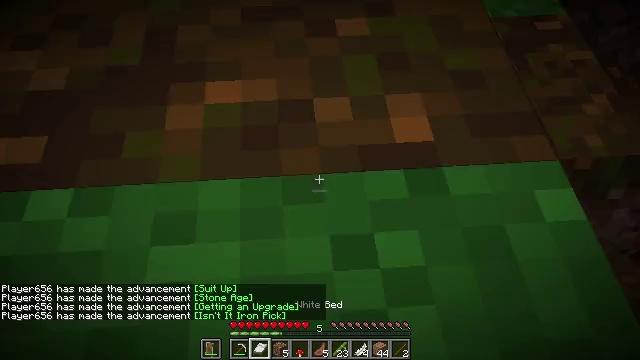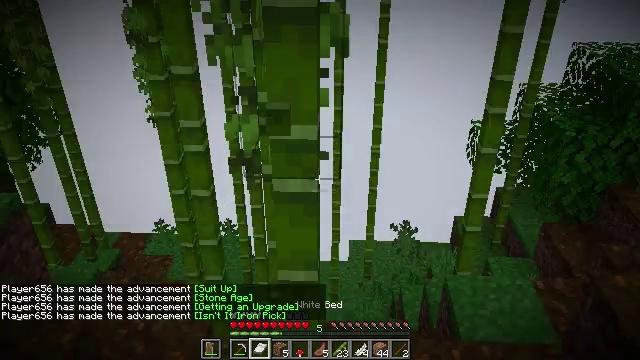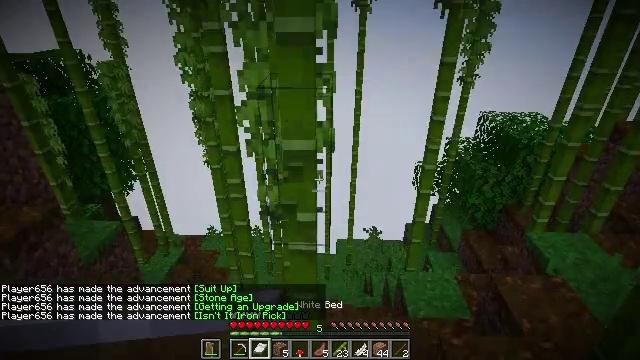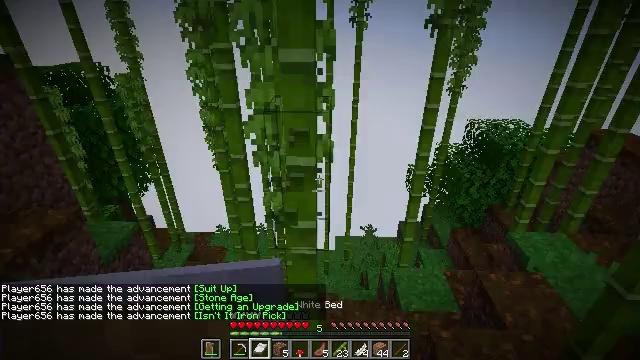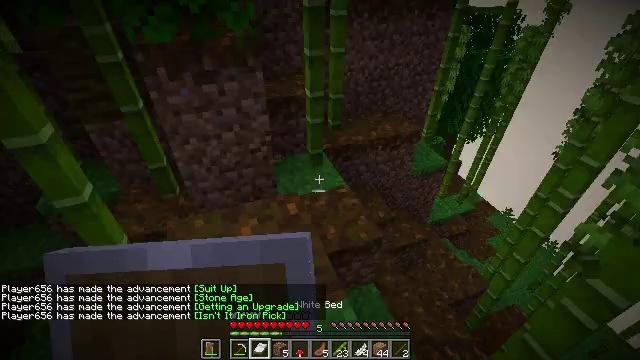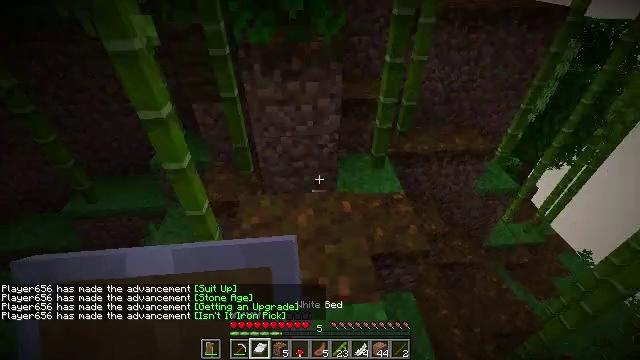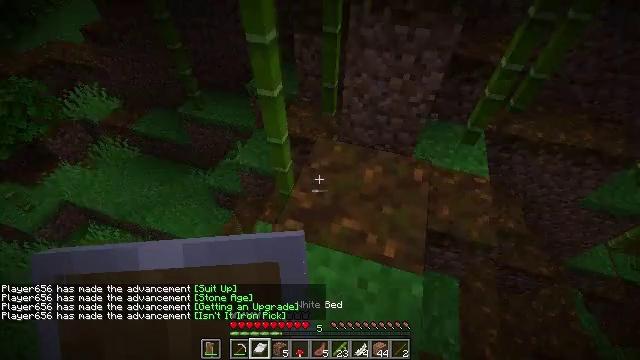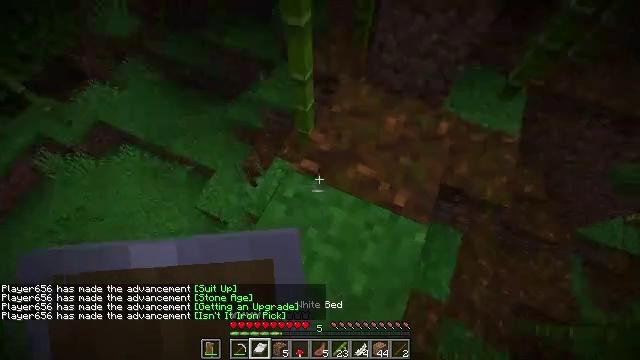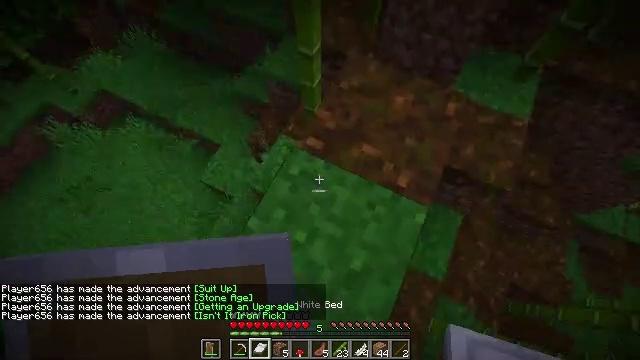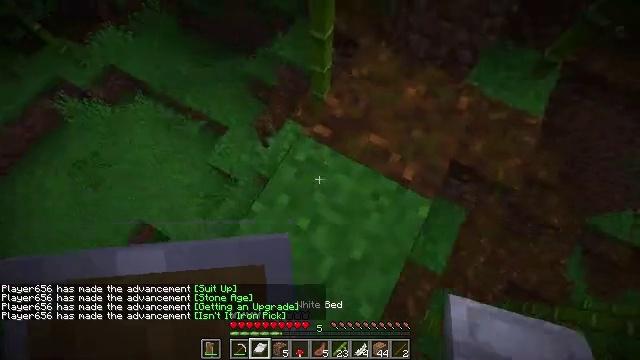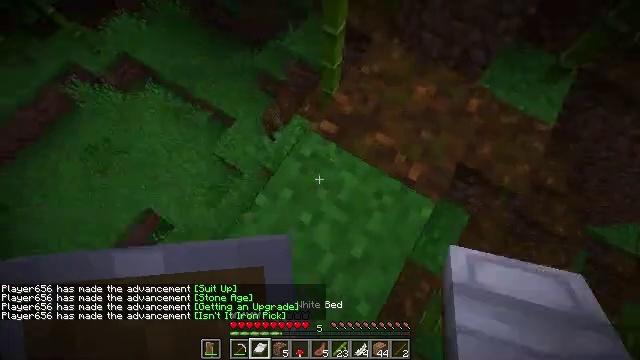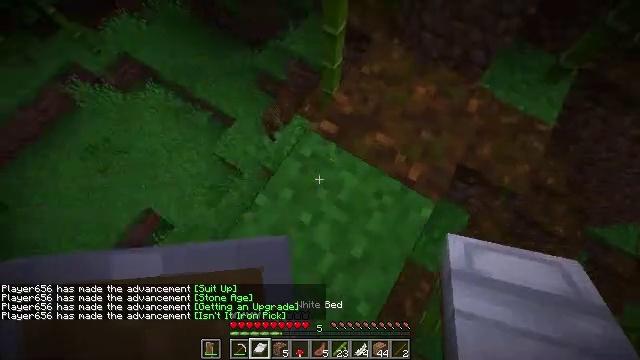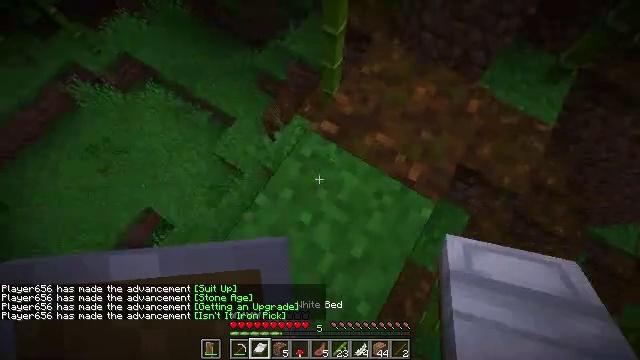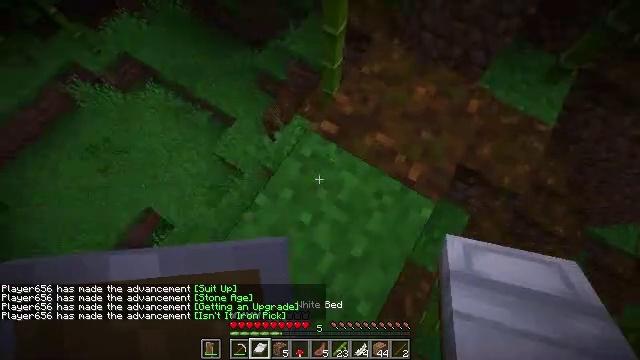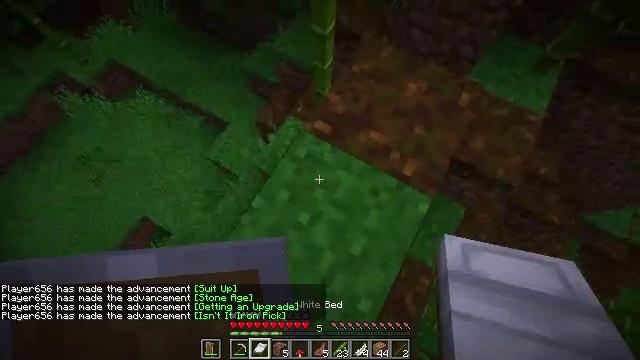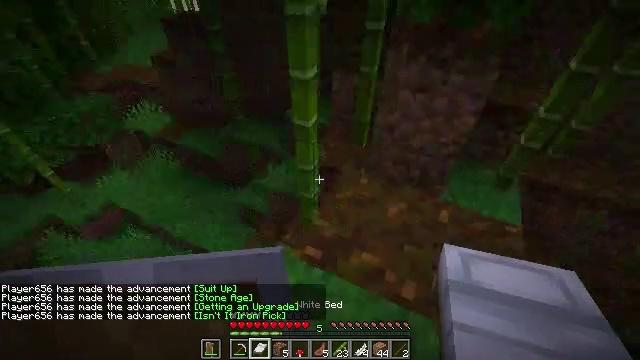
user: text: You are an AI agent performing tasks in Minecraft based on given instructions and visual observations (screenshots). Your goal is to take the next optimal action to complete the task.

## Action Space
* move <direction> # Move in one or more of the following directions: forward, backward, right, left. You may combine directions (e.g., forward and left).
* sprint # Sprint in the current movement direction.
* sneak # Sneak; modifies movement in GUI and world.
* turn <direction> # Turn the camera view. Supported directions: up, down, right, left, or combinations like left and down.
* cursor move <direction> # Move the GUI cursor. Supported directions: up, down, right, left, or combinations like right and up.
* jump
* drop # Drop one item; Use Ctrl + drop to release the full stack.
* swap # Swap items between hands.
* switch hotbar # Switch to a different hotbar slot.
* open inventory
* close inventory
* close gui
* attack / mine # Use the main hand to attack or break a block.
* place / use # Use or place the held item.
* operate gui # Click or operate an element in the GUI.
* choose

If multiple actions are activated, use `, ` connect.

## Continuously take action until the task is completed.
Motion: motion action
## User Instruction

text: Break the bamboo stalk.
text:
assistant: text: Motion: attack / mine
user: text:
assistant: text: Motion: turn up, attack / mine
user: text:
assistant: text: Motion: attack / mine
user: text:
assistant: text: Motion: turn left and down, attack / mine
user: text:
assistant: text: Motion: turn left and down
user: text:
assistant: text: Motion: turn left and down
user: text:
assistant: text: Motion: turn left and down
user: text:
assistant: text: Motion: turn left and down
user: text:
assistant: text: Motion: turn left and down
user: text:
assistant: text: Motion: turn left
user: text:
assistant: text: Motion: no_op
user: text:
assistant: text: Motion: no_op
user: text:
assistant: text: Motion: no_op
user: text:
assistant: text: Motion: turn right
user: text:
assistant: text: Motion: turn right and up
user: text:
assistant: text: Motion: turn left and up
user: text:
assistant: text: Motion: turn up
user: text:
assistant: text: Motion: turn up
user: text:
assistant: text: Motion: no_op
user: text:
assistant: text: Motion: no_op
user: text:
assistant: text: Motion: no_op
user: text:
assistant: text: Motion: no_op
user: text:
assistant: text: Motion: no_op
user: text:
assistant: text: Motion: no_op
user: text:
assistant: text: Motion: no_op
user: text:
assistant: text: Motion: no_op
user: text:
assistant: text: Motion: no_op
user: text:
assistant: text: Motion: no_op
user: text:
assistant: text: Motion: no_op
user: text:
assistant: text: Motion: no_op